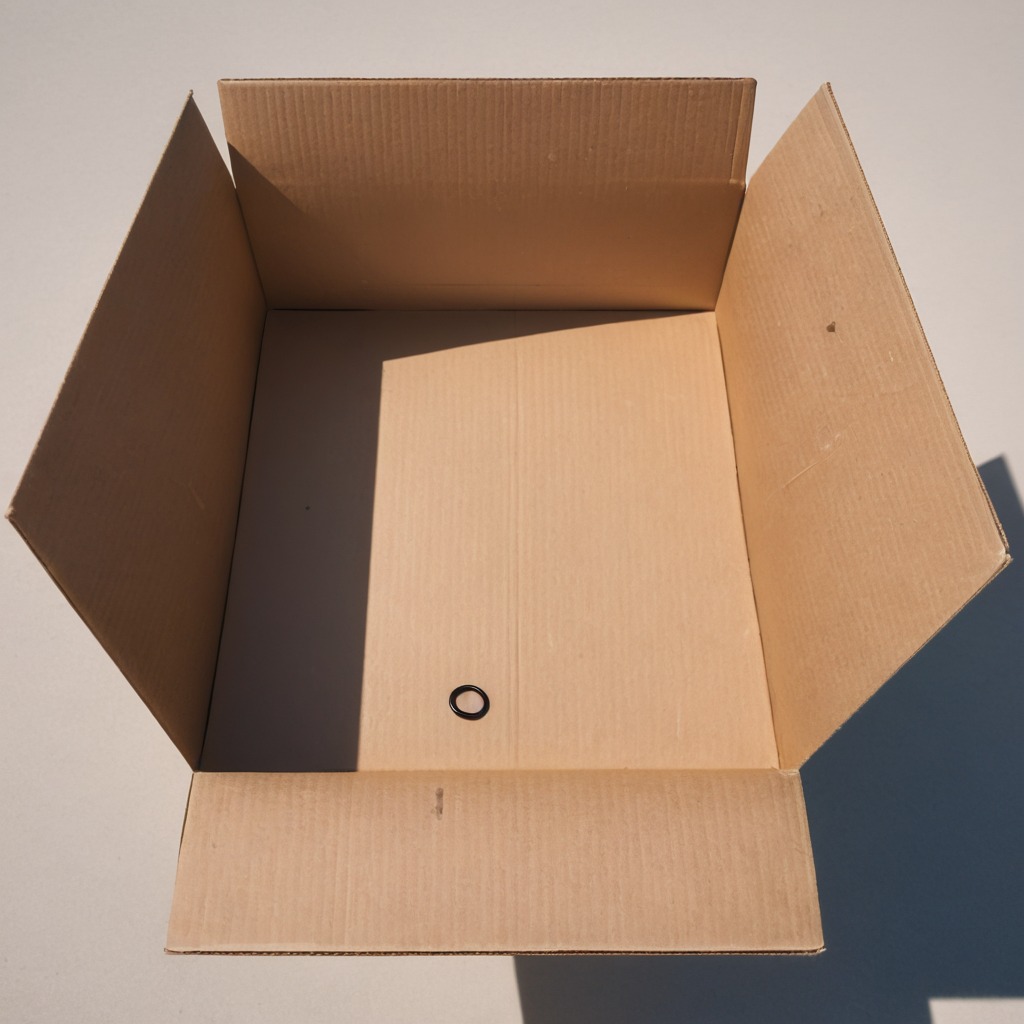
A rubber O-ring lying on the cardboard box surface in an outdoor workshop during daytime bright natural light soft shadows slightly creased but